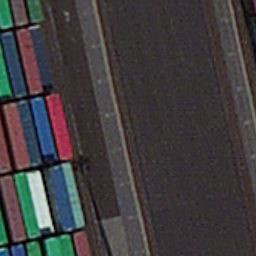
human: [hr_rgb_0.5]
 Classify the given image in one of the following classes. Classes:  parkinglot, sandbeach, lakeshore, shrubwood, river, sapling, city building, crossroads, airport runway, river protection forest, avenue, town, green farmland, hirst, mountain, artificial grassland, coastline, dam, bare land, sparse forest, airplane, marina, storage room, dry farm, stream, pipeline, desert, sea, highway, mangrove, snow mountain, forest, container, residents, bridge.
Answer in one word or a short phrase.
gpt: container